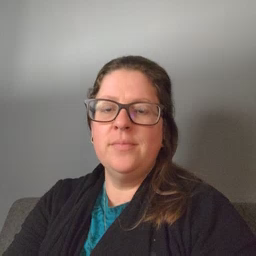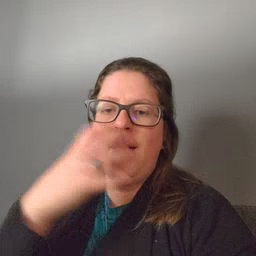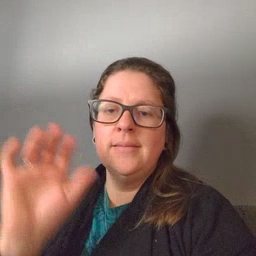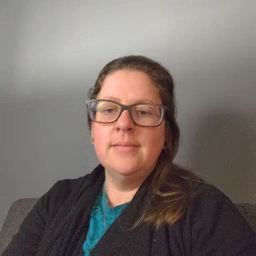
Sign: hot